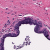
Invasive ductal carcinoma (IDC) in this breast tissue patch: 0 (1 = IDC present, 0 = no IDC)